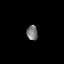
Tissue: skin
Cell type: Epithelial cells
Senescence score: 0.7188
Nuclear area (px): 165
Mean DAPI intensity: 118.43